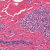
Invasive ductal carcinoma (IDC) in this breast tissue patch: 0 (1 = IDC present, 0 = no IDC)